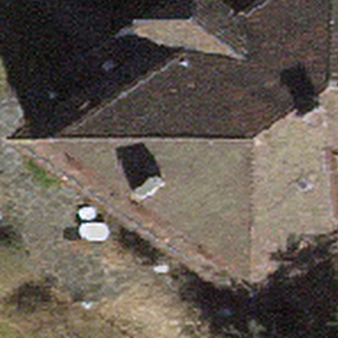
Label: other